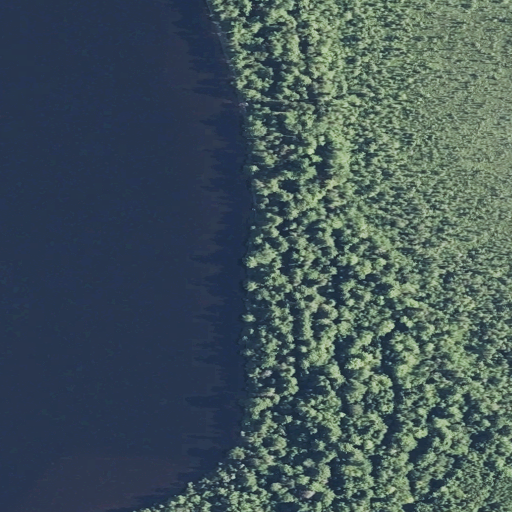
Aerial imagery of beach in Maine named Campbell Shore containing open water, woody wetlands, evergreen forest, herbaceous wetlands, mixed forest, and grassland